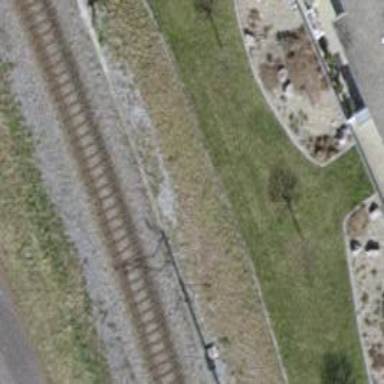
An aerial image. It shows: Railway buffer stop.